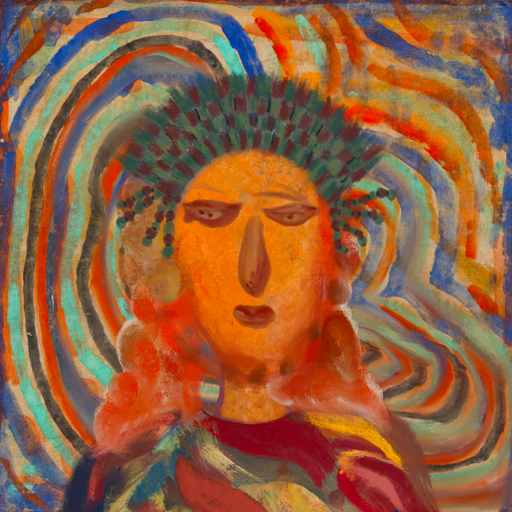
Background: Sisters, Head And Neck Front: Hypocrite, Face Front: Pious_Lady, Bust: Mother_And_Son_Son, Hair Front: Rupkatha, Head Accessory: After_Raid_Crown, Second Necklace: Blank, Necklace: Blank, Baby: Blank